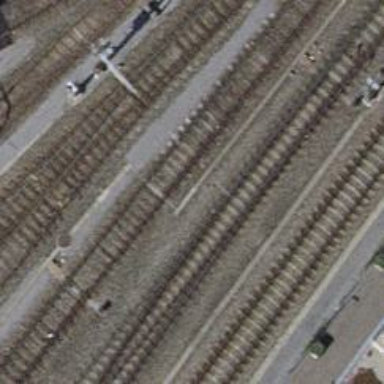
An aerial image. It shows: Single railway track with electrified contact line.